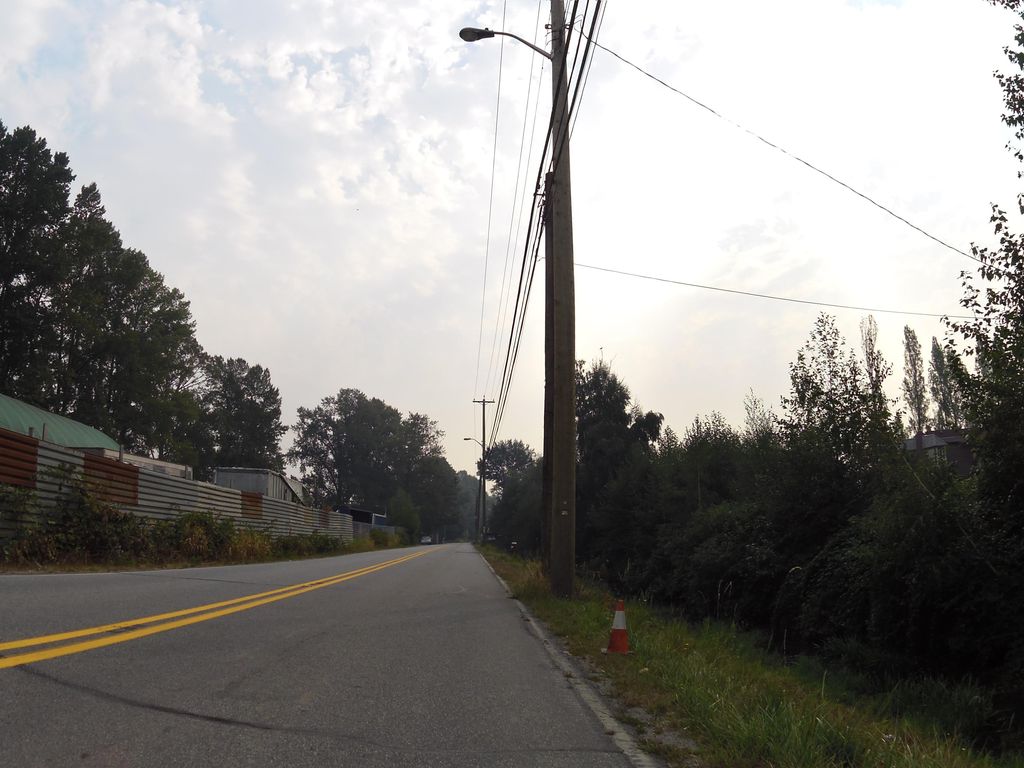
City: vancouver